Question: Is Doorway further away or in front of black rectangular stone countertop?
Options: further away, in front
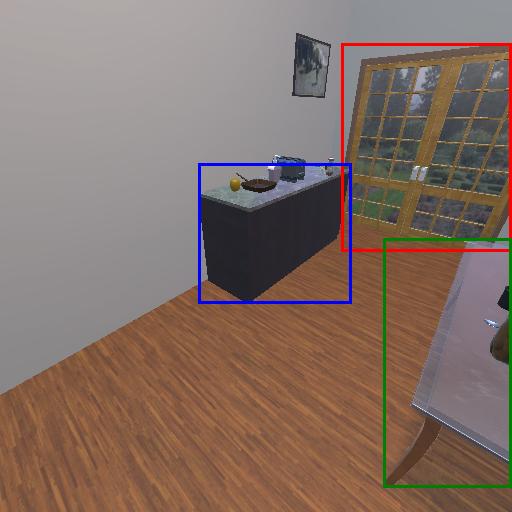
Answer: further away